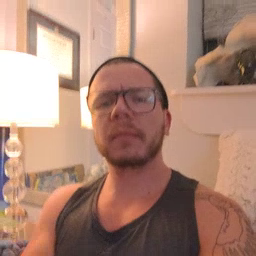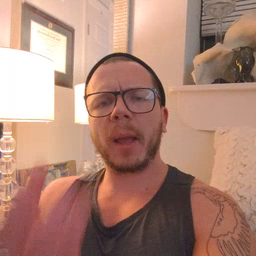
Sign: empty